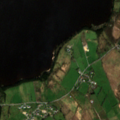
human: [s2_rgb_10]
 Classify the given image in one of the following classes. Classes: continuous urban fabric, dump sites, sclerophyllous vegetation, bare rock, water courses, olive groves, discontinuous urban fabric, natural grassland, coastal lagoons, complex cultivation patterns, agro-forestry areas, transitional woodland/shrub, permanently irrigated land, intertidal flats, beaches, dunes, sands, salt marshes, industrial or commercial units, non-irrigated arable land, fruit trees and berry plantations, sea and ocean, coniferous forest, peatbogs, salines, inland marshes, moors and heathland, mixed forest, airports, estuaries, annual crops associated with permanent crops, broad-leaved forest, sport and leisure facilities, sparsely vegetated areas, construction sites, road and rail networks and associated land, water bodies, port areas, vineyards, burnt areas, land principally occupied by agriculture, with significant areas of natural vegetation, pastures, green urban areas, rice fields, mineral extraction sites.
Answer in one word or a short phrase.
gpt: pastures, moors and heathland, water bodies